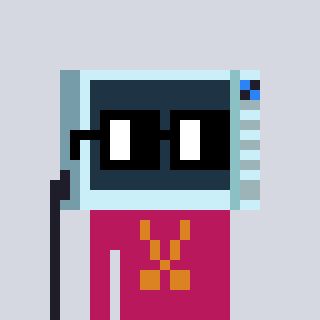
a pixel art character with square black glasses, a microwave-shaped head and a darkpink-colored body on a cool background